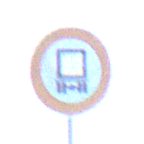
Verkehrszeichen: VerbotKennzeichnungspflichtigeKraftfahrzeugeGefaehrlicheGueter
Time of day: MorningAfternoon
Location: Outdoor (Nature)
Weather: PartlyCloudy
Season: NotSpecified
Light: Natural